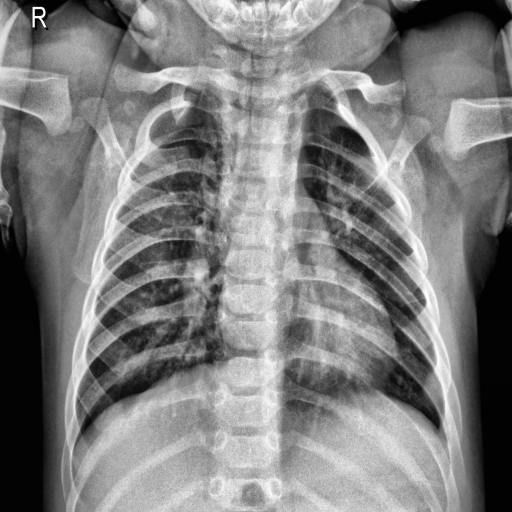
Finding: NORMAL